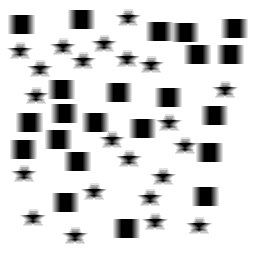
Squares: 22
Triangles: 0
Stars: 22
Total shapes: 44